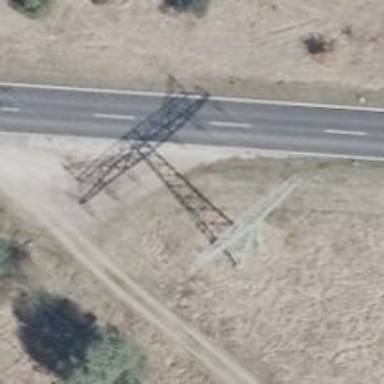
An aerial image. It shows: Power line in the image.